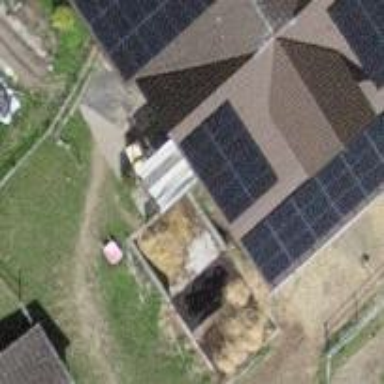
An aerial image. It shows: Solar power generator with photovoltaic panels.